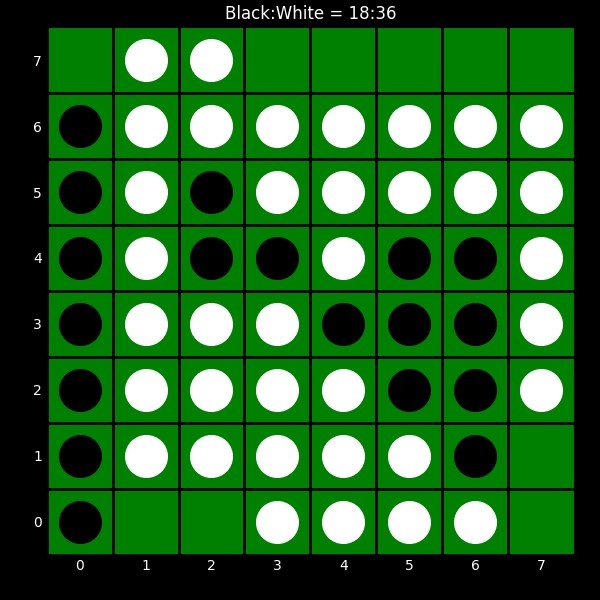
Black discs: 18
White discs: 36